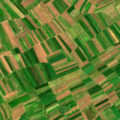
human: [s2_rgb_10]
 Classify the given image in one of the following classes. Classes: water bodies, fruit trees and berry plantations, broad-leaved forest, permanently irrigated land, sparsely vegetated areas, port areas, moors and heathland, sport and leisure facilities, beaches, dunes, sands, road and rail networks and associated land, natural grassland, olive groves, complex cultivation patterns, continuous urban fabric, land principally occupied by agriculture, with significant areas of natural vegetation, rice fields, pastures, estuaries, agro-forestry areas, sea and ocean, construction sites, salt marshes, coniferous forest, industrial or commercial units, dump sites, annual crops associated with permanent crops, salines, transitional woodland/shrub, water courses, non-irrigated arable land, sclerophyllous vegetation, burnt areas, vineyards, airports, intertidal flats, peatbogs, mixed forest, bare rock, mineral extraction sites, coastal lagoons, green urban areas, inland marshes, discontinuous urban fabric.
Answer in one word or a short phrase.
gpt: non-irrigated arable land, complex cultivation patterns